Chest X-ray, AP view. Patient: 55 years old, sex M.
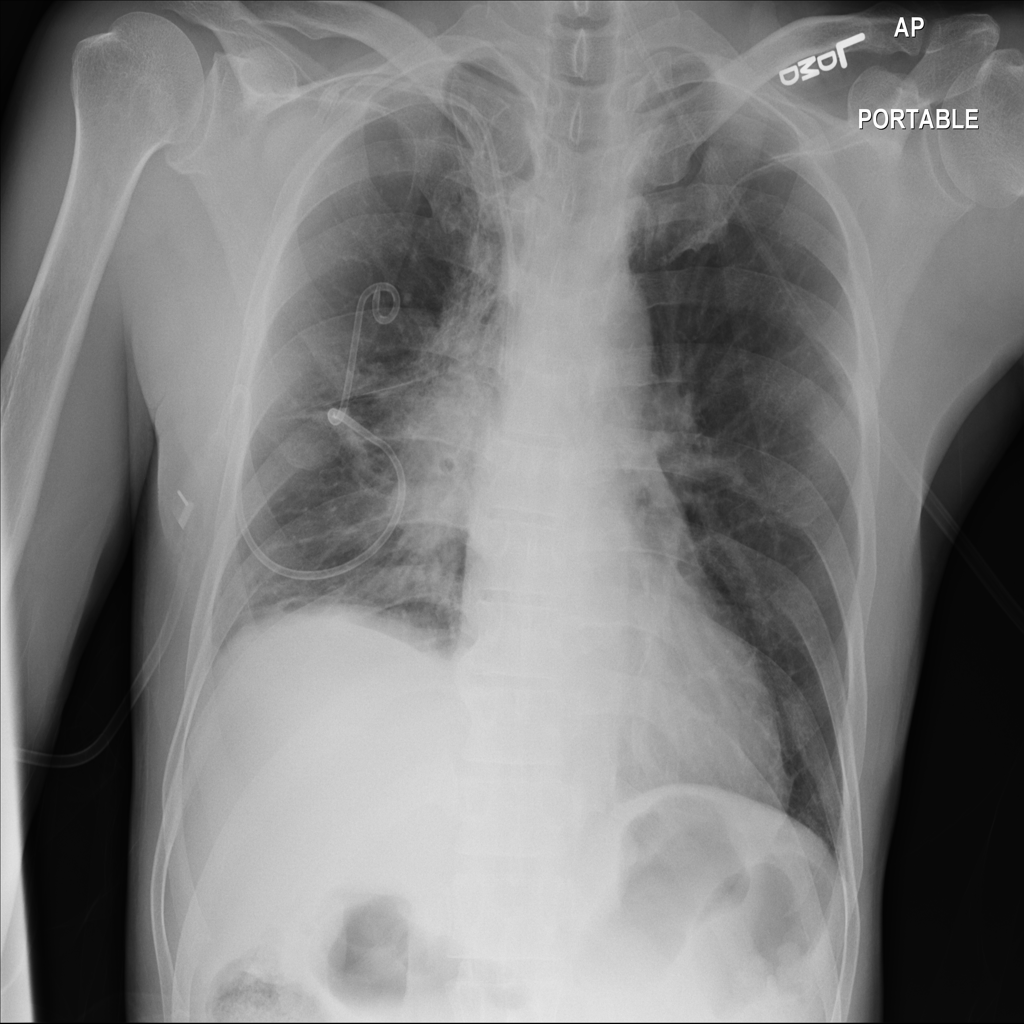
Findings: Infiltration, Mass